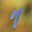
Label: 7